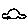
Label: car